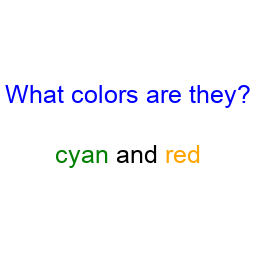
Color: green, orange
Color name shown: cyan, red
Background color: white
Question text color: blue